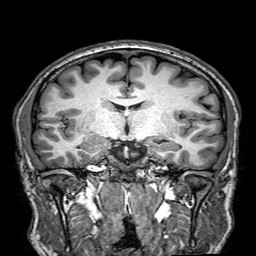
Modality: T1w
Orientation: sagittal
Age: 31
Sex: male
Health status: healthy
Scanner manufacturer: philips
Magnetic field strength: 3 T